Field crop: maize
Growth stage: 2
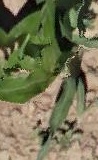
Species: maize